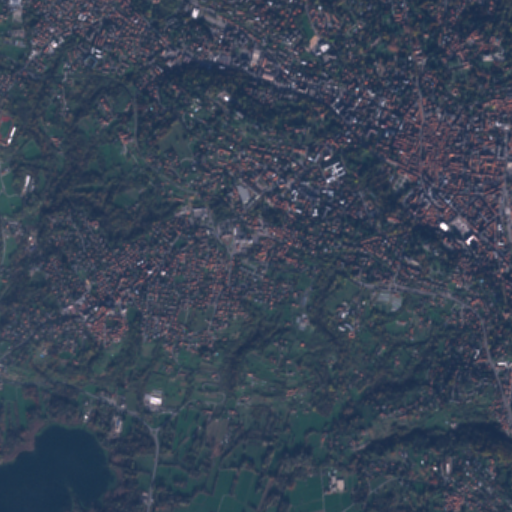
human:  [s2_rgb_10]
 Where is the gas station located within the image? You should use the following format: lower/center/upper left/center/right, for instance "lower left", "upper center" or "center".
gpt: The gas station is located in the upper center of the image.
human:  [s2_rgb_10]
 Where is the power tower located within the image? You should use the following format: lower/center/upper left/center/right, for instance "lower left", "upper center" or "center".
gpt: The power tower is located in the lower left of the image.
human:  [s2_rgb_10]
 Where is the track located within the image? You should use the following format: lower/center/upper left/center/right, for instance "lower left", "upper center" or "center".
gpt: The track is located in the upper left of the image.
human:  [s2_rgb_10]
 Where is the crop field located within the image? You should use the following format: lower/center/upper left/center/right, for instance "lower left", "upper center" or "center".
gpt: There is no crop field in the image.